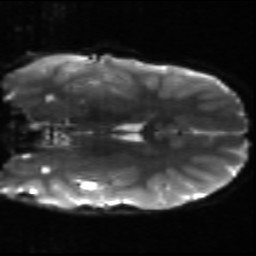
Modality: sbref
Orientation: coronal
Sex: male
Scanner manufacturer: siemens
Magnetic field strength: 3 T
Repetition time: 5 s
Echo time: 0.07 s